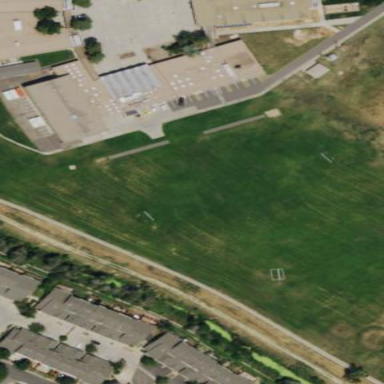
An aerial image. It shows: Soccer pitch for leisure land activities.